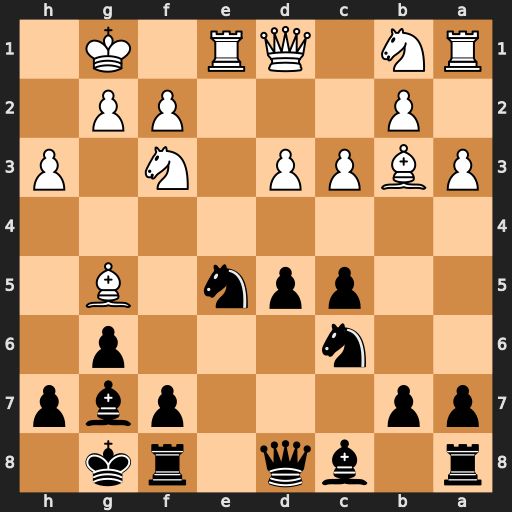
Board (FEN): r1bq1rk1/pp3pbp/2n3p1/2ppn1B1/8/PBPP1N1P/1P3PP1/RN1QR1K1
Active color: b
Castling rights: -
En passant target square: -
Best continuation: Nxf3+ Qxf3 Qxg5